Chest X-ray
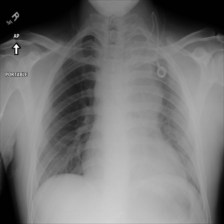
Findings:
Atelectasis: negative
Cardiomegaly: negative
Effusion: negative
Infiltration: negative
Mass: positive
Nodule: negative
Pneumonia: negative
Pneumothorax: negative
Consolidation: negative
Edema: negative
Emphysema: negative
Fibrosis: negative
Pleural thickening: negative
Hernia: negative